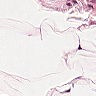
Metastatic tissue present: no